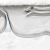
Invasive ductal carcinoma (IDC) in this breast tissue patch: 0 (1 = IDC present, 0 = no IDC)